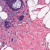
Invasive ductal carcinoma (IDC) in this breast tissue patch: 1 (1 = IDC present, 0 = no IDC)